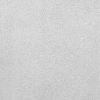
Atmospheric dust classification: dusty